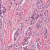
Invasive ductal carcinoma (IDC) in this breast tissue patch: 1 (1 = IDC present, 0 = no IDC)